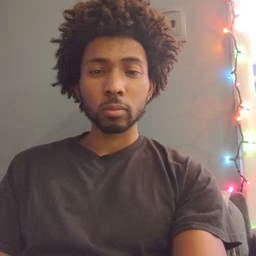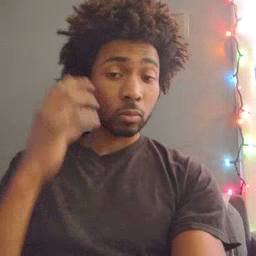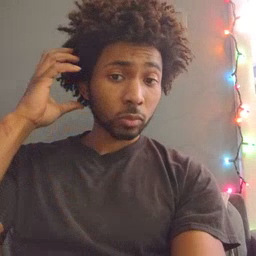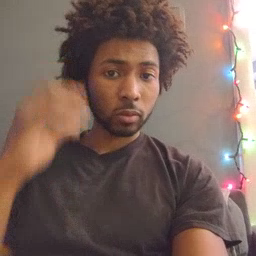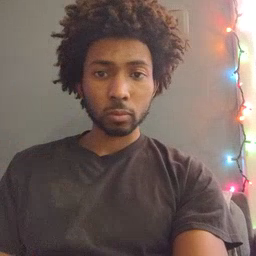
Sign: radio